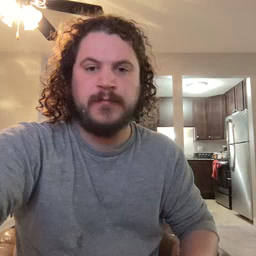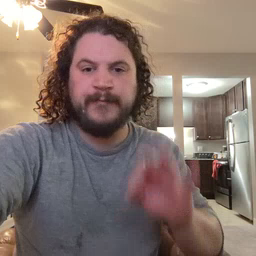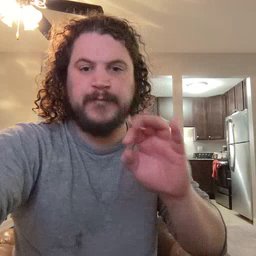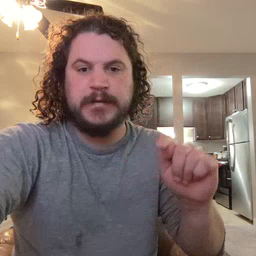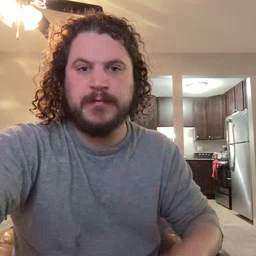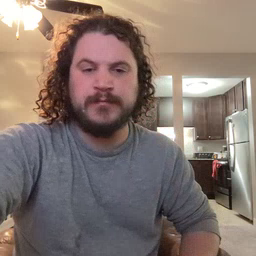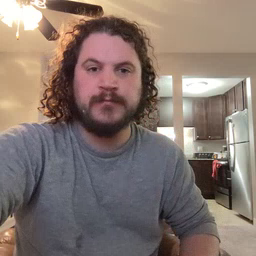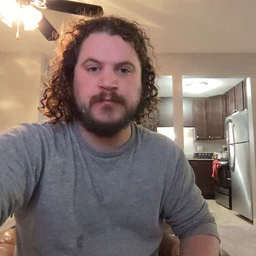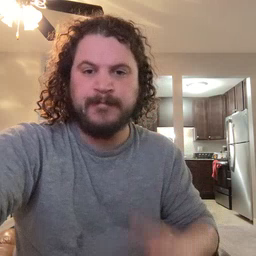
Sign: feet